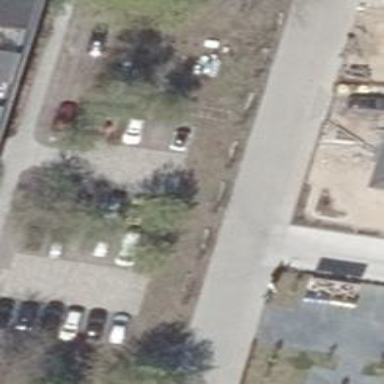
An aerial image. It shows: Parking aisle designated as service road.